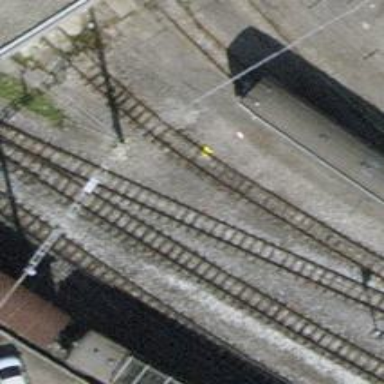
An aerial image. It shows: Narrow-gauge railway yard with electrified tracks featuring contact line.